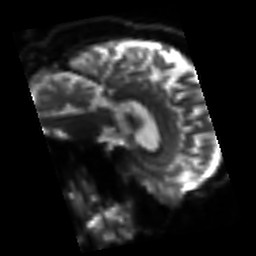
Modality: sbref
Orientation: sagittal
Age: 63
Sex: male
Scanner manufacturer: siemens
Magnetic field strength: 3 T
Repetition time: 3.2 s
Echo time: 0.081 s